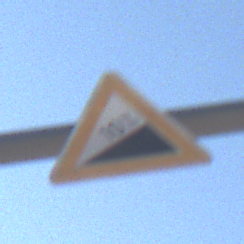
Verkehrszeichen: Steigung10
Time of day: MorningAfternoon
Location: Outdoor (Urban)
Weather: Clear
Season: NotSpecified
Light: Natural